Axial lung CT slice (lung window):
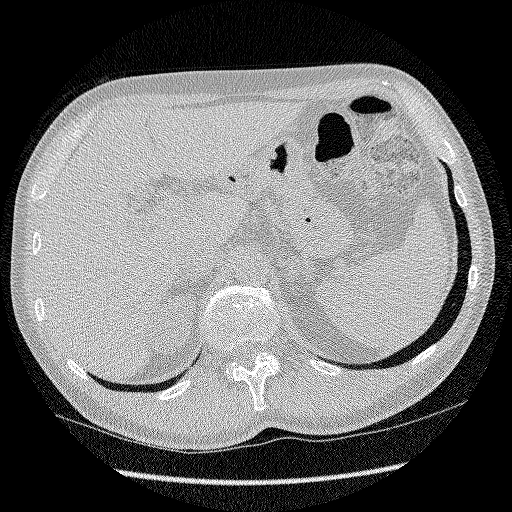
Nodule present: no